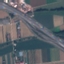
Land use / land cover: Highway